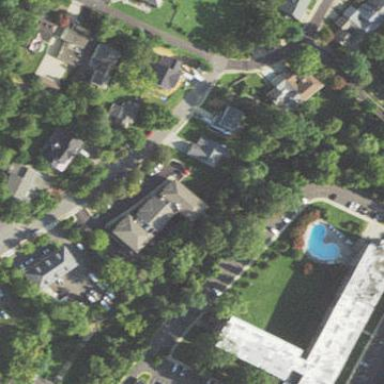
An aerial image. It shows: Residential area consisting of single-family homes.